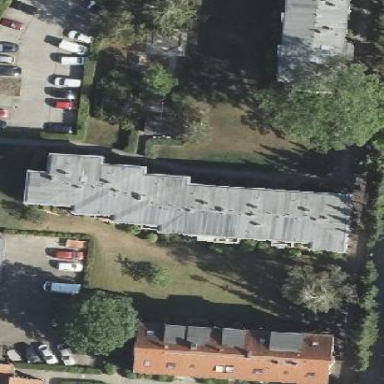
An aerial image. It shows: Residential building with hipped roof.